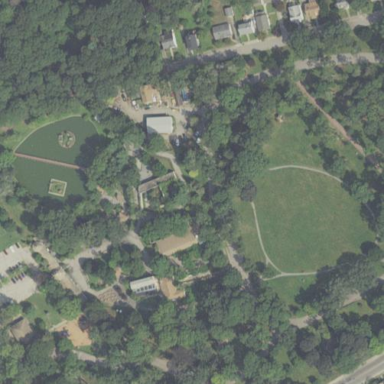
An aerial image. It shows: Park.